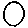
Label: circle